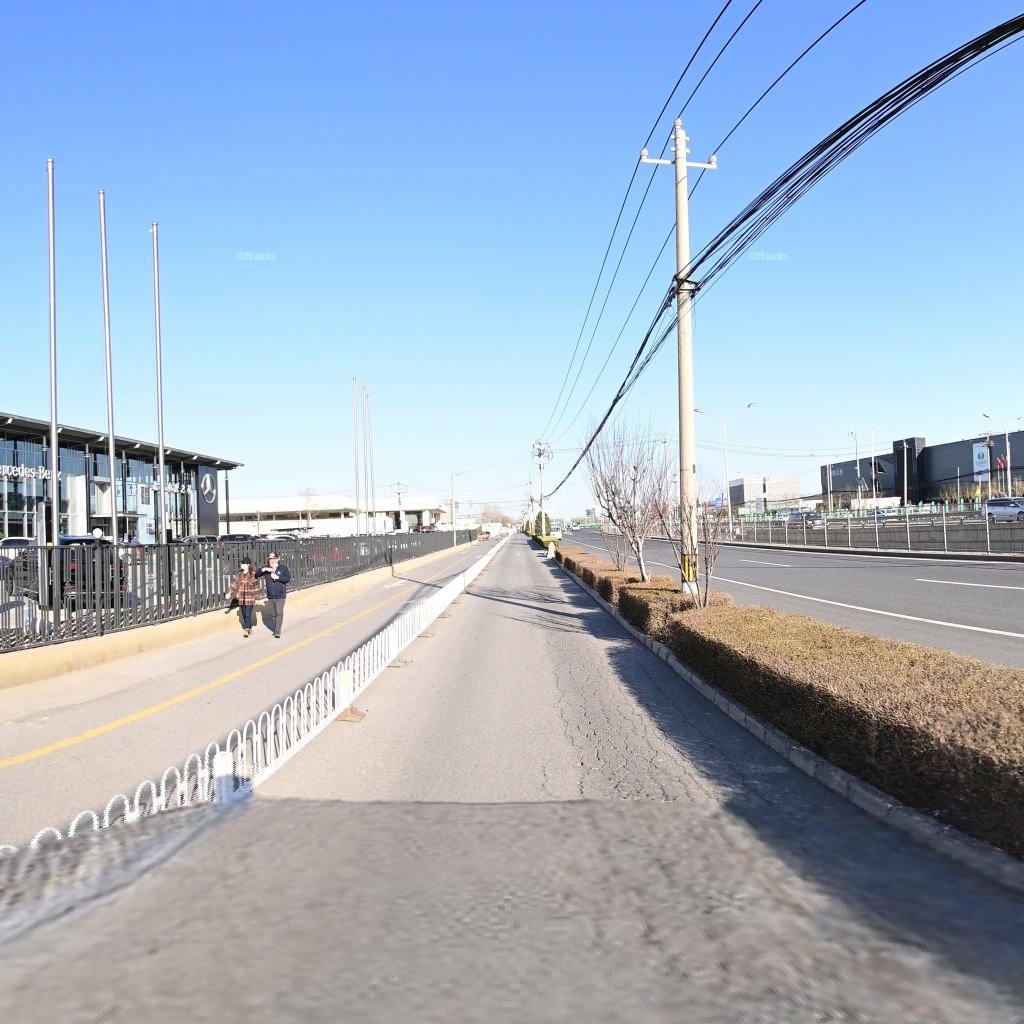
Region: Chaoyang
Road damage annotations: alligator crack